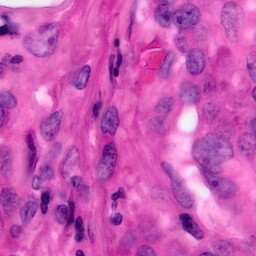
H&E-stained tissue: Pancreatic